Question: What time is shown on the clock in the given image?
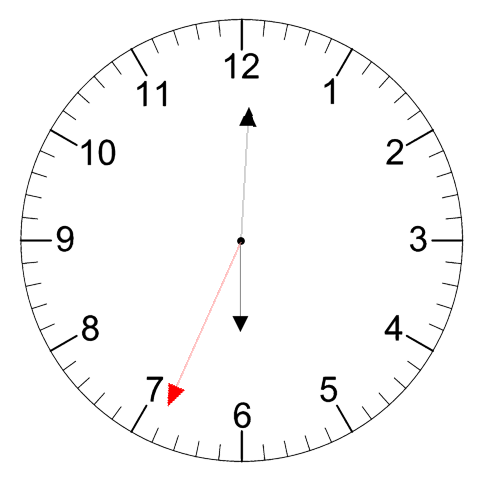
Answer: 06:00:34